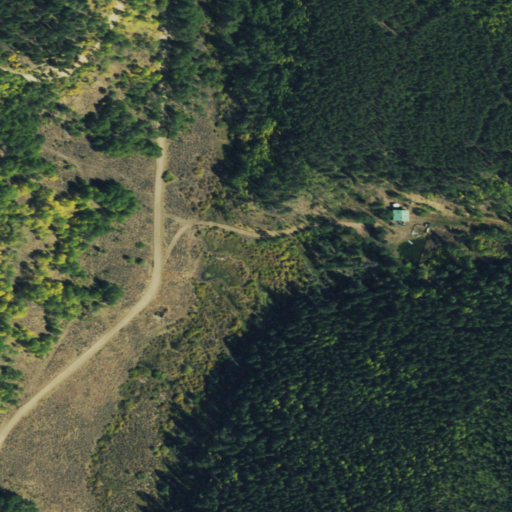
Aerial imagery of valley in Colorado named Independence Gulch containing evergreen forest, deciduous forest, woody wetlands, shrub, grassland, mixed forest, and herbaceous wetlands